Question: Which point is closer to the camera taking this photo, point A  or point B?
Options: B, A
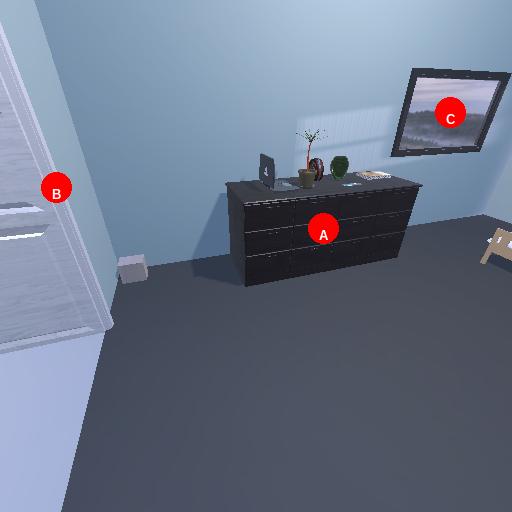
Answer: B